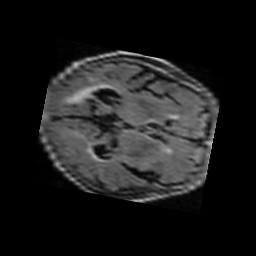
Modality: FLAIR
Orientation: axial
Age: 78
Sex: female
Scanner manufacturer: philips
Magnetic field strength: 1.5 T
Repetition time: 6 s
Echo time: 0.12 s